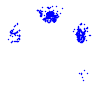
Particle: pion